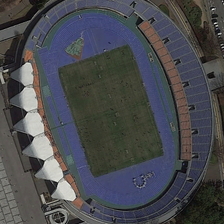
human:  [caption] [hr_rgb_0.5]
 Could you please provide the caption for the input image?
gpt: many people are on a playground in a stadium .

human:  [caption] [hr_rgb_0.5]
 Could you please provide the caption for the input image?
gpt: red and green football fields are in the middle of the stadium .

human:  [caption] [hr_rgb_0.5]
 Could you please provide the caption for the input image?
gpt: many people are on a playground in a stadium .

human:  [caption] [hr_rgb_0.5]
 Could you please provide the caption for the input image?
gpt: the bird's nest stadium is surrounded by vegetation regularly .

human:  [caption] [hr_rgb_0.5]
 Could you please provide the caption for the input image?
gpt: the bird's nest stadium is surrounded by vegetation regularly .